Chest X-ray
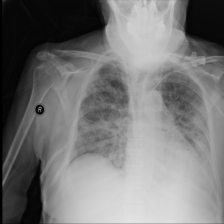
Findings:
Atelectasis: negative
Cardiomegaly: negative
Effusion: negative
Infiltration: positive
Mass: negative
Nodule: negative
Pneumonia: positive
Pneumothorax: negative
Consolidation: negative
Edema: positive
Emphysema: negative
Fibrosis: negative
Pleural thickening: negative
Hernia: negative